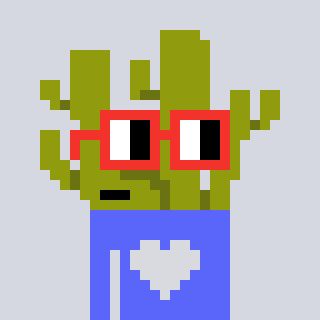
a pixel art character with square red glasses, a cactus-shaped head and a purple-colored body on a cool background